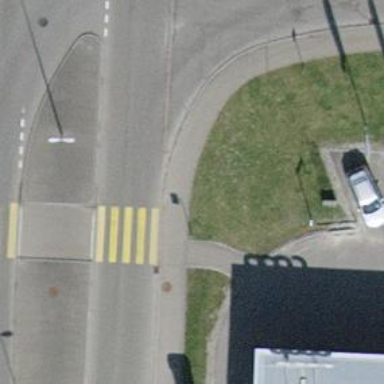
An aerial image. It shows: Sidewalk.